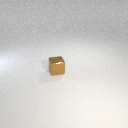
small brown metal cube